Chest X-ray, AP view. Patient: 63 years old, sex M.
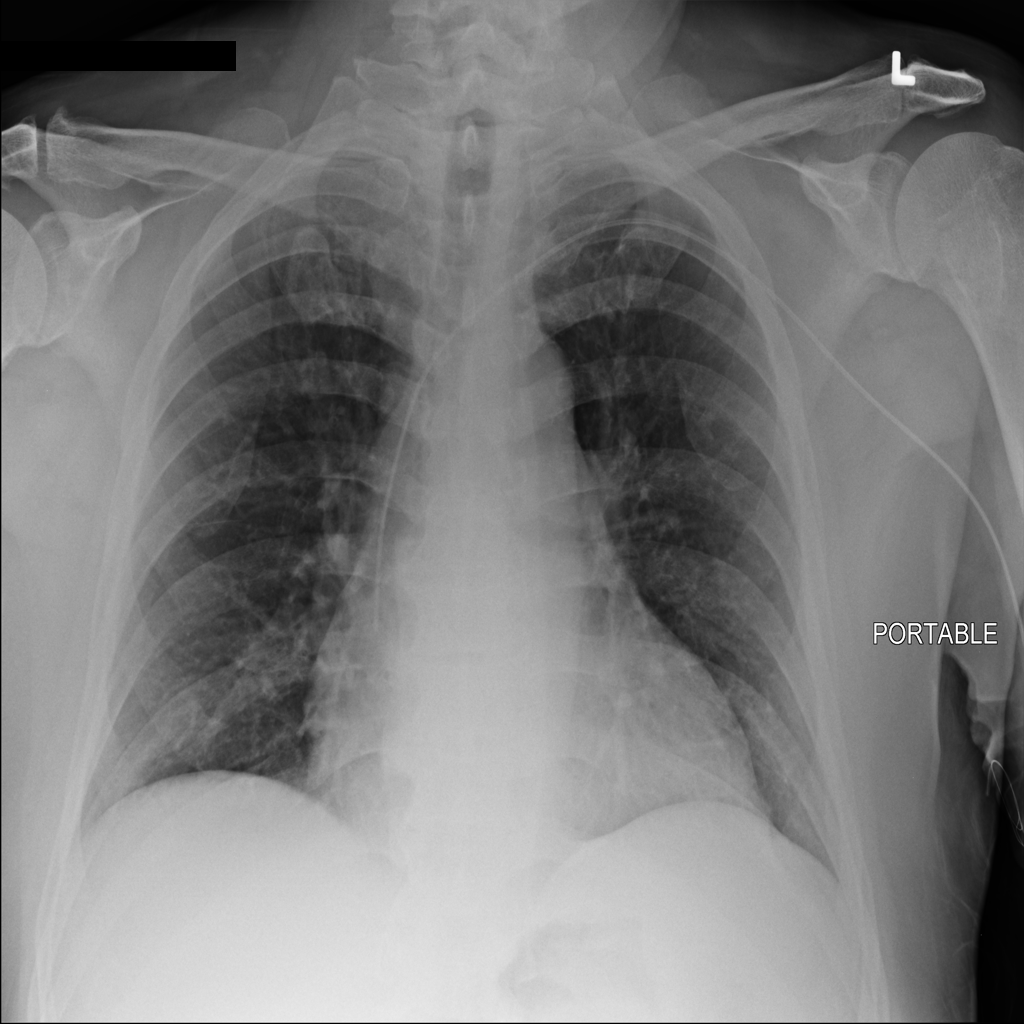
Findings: No Finding